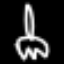
Label: fork